Field crop: maize
Growth stage: 2
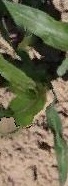
Species: maize